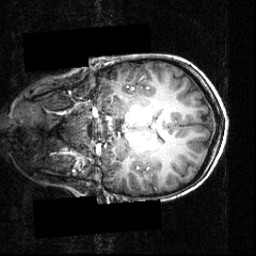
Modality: T1w
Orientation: coronal
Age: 12
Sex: male
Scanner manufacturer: siemens
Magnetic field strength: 3.951 T
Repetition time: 1.5 s
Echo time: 0.00335 s